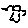
Label: bird